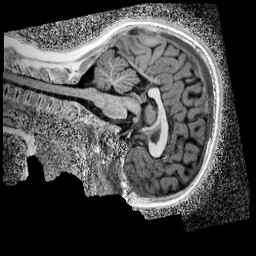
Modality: UNIT1_denoised
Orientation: sagittal
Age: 10
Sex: female
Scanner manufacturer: siemens
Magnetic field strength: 3 T
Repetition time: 4 s
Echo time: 0.00299 s